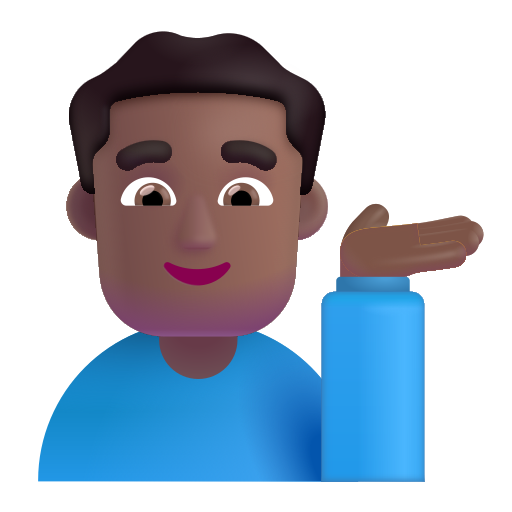
man tipping hand color  dark